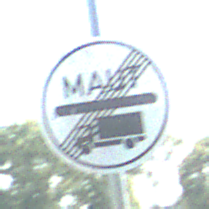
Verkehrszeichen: EndeMautpflicht
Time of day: Midday
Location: Outdoor (Nature)
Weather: Clear
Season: NotSpecified
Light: Natural